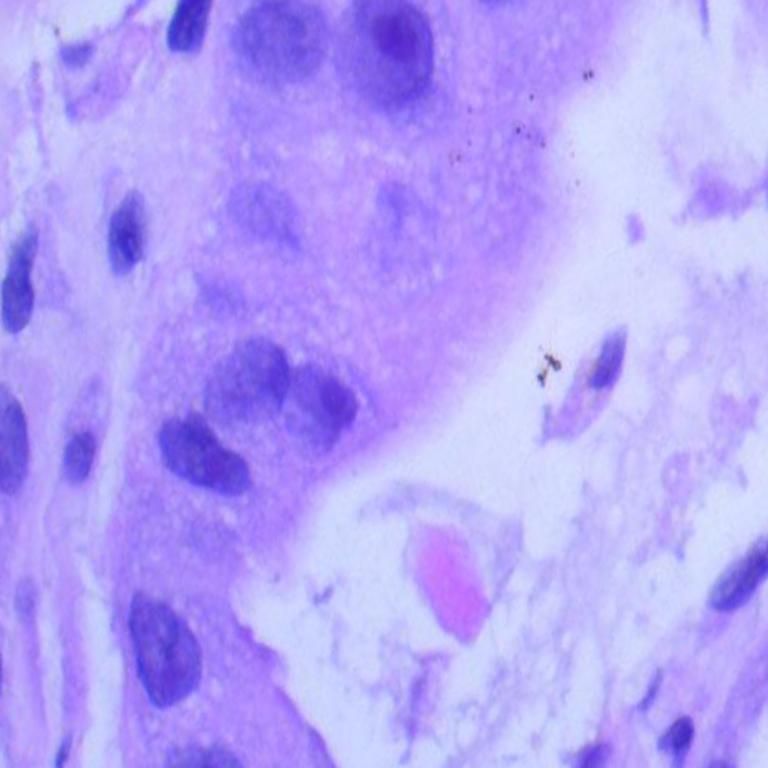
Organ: lung
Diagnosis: adenocarcinomas